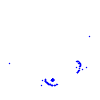
Particle: kaon